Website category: university
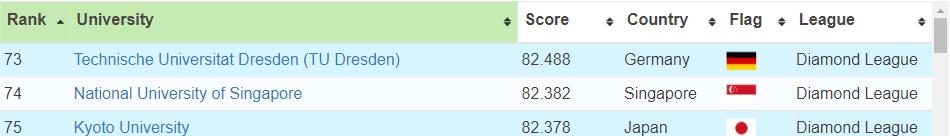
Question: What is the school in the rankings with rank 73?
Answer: Technische Universitat Dresden (TU Dresden)

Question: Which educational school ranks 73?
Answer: Technische Universitat Dresden (TU Dresden)

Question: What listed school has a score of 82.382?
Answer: National University of Singapore

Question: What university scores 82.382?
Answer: National University of Singapore

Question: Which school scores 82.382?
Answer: National University of Singapore

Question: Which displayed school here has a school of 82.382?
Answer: National University of Singapore

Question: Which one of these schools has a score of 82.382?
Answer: National University of Singapore

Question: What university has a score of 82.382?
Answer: National University of Singapore

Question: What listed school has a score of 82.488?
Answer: Technische Universitat Dresden (TU Dresden)

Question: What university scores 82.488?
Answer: Technische Universitat Dresden (TU Dresden)

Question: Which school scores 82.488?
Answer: Technische Universitat Dresden (TU Dresden)

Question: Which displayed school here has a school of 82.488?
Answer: Technische Universitat Dresden (TU Dresden)

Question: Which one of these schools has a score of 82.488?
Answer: Technische Universitat Dresden (TU Dresden)

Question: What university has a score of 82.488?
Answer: Technische Universitat Dresden (TU Dresden)

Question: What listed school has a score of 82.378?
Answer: Kyoto University

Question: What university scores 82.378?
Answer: Kyoto University

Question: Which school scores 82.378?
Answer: Kyoto University

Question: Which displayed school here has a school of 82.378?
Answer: Kyoto University

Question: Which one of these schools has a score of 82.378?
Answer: Kyoto University

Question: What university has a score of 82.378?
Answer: Kyoto University

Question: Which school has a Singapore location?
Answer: National University of Singapore

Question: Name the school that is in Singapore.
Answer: National University of Singapore

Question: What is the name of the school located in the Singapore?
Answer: National University of Singapore

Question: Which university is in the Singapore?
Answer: National University of Singapore

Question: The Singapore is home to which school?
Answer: National University of Singapore

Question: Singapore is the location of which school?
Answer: National University of Singapore

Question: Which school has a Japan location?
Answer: Kyoto University

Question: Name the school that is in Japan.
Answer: Kyoto University

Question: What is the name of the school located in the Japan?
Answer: Kyoto University

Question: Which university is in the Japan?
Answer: Kyoto University

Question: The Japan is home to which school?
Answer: Kyoto University

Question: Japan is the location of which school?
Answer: Kyoto University

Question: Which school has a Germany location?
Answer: Technische Universitat Dresden (TU Dresden)

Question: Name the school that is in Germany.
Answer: Technische Universitat Dresden (TU Dresden)

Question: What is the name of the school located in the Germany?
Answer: Technische Universitat Dresden (TU Dresden)

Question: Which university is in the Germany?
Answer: Technische Universitat Dresden (TU Dresden)

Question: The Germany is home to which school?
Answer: Technische Universitat Dresden (TU Dresden)

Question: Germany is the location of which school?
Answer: Technische Universitat Dresden (TU Dresden)